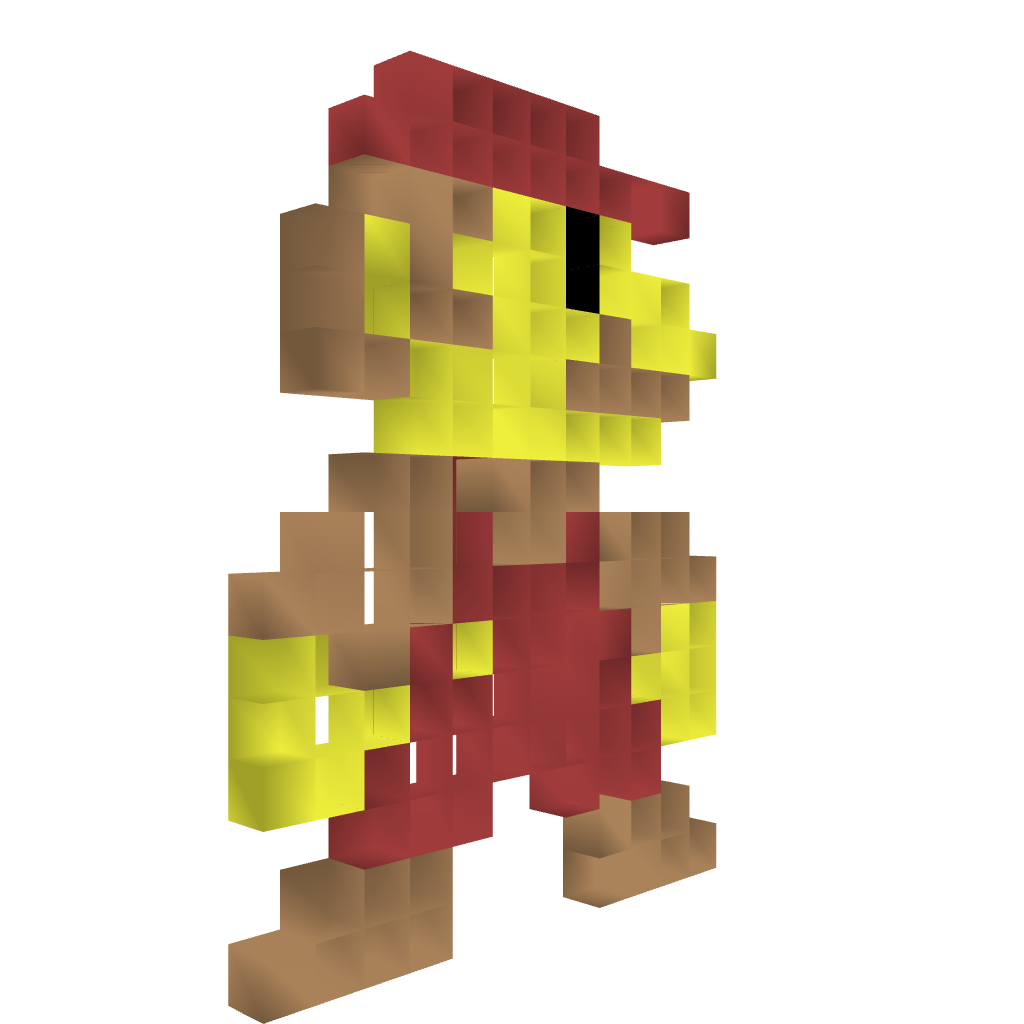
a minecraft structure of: Mario pixel art high quality